Question: i'm using lwuit videocomponent to play video.
'''
import com.sun.lwuit.Button;
import com.sun.lwuit.Display;
import com.sun.lwuit.Font;
import com.sun.lwuit.Form;
import com.sun.lwuit.Image;
import com.sun.lwuit.VideoComponent;
import com.sun.lwuit.animations.CommonTransitions;
import com.sun.lwuit.events.ActionEvent;
import com.sun.lwuit.events.ActionListener;
import com.sun.lwuit.plaf.Border;
import com.sun.lwuit.table.TableLayout;
import javax.microedition.midlet.*;
public class vtestMidlet extends MIDlet implements ActionListener{
private Image back;
public void startApp() {
Display.init(this);
loginform();
}
public void pauseApp() {
}
public void destroyApp(boolean unconditional) {
}
void loginform()
{
Form login=new Form();
Button save;
save=new Button("Save");
login.addComponent(save);
login.getSelectedStyle().setBgColor(0xff0000);
login.getUnselectedStyle().setBgColor(0xff0000);
save.addActionListener(new ActionListener() {
public void actionPerformed(ActionEvent ae) {
videoform();
}
});
login.setTransitionOutAnimator(CommonTransitions.createSlide(CommonTransitions.SLIDE_HORIZONTAL, false, 200));
login.show();
}
void videoform()
{
final Form videoplayer;
final VideoComponent vc;
Button home;
try{
videoplayer=new Form();
TableLayout layout2 = new TableLayout(10,1);
videoplayer.setLayout(layout2);
vc = VideoComponent.createVideoPeer("http://localhost/md.3gp");
home=new Button("Home");
vc.start();
videoplayer.getUnselectedStyle().setBgImage(back);
videoplayer.getSelectedStyle().setBgImage(back);
home.getUnselectedStyle().setBgColor(0x4673aa);
home.getSelectedStyle().setBgColor(0x4673aa);
home.getUnselectedStyle().setFont(Font.createSystemFont(Font.FACE_PROPORTIONAL,Font.STYLE_PLAIN, Font.SIZE_MEDIUM));
home.getSelectedStyle().setFont(Font.createSystemFont(Font.FACE_PROPORTIONAL,Font.STYLE_BOLD, Font.SIZE_MEDIUM));
home.getUnselectedStyle().setFgColor(0xffffff);
home.getSelectedStyle().setFgColor(0xffffff);
home.getSelectedStyle().setBorder(Border.createEmpty());
home.getUnselectedStyle().setBorder(Border.createEmpty());
home.getSelectedStyle().setPadding(3, 3, 6, 6);
home.getUnselectedStyle().setPadding(3, 3, 6, 6);
videoplayer.addComponent(vc);
videoplayer.addComponent(home);
videoplayer.setTransitionOutAnimator(CommonTransitions.createSlide(CommonTransitions.SLIDE_HORIZONTAL, false, 200));
home.addActionListener(new ActionListener() {
public void actionPerformed(ActionEvent ae) {
vc.stop();
loginform();
}
});
videoplayer.show();
}
catch(Exception e)
{
e.printStackTrace();
}
}
public void actionPerformed(ActionEvent arg0) {
}
}
'''
My problem is when switch back to another Form (i.e loginform) from Form that displays video (i.e videoform ) , the video plays on top of the loginform. find the screenshot below.

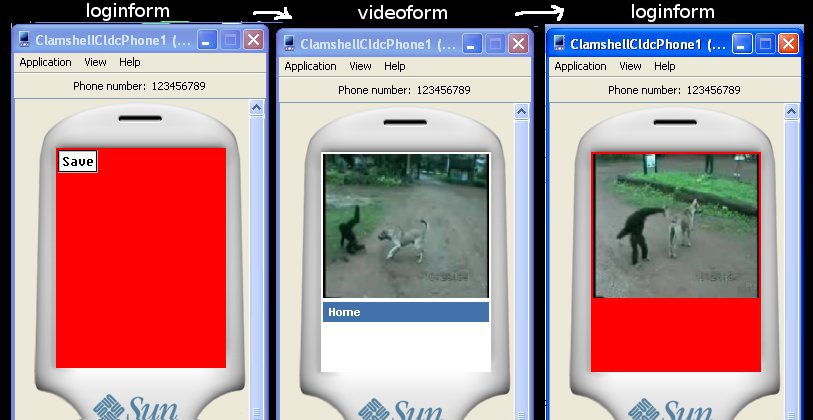
Answer: This is because your video component is not stopping correctly.
Try adding:
'''
VideoComponent vc;
Player player;
vc = VideoComponent.createVideoPeer("http://localhost/md.3gp");
player = (Player) vc.getNativePeer();
player.realize();
vc.start();
'''
and in action listener:
'''
player.stop();
vc.stop();
player.close();
loginform();
'''